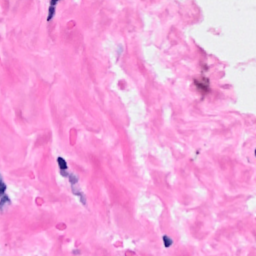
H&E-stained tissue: Breast